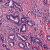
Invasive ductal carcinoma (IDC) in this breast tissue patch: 1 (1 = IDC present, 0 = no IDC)